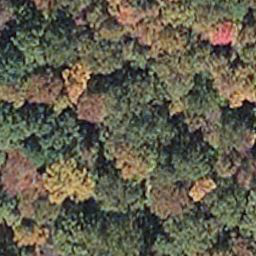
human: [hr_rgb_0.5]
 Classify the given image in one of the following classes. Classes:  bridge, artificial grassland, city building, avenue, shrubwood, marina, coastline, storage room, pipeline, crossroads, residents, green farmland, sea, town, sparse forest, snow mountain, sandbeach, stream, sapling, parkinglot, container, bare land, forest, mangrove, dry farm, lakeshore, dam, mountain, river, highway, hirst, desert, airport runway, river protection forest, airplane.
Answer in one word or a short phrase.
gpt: mangrove